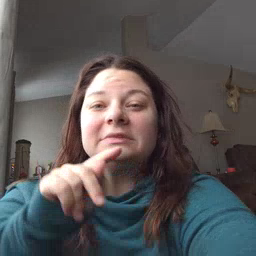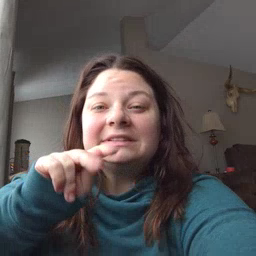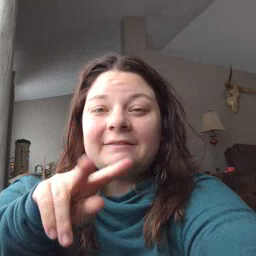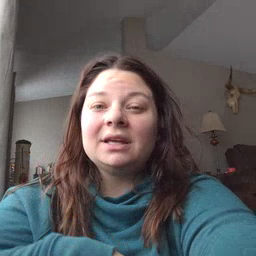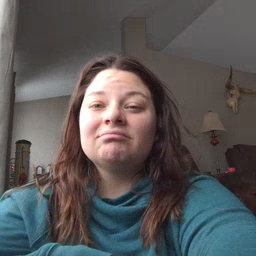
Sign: TV